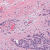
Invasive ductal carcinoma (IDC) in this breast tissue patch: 1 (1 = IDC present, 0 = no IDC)